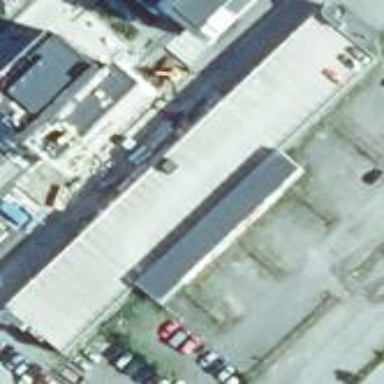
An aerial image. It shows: Multi-storey parking building.